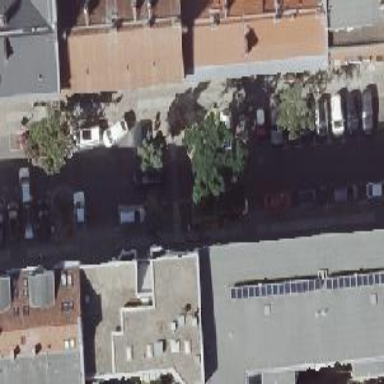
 perpendicular parking is available on the street. The road surface is asphalt."